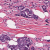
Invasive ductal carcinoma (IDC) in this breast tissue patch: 1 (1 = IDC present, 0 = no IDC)